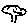
Label: tree